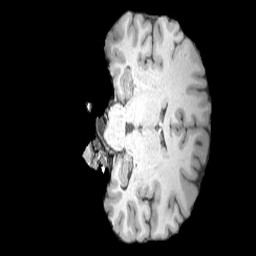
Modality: T1w
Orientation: coronal
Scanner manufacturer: siemens
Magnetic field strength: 3 T
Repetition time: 2.08 s
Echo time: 0.00464 s